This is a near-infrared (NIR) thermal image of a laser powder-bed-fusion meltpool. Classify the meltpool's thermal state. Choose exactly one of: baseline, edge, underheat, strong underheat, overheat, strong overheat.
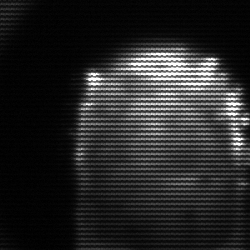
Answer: baseline